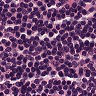
Metastatic tissue present: no